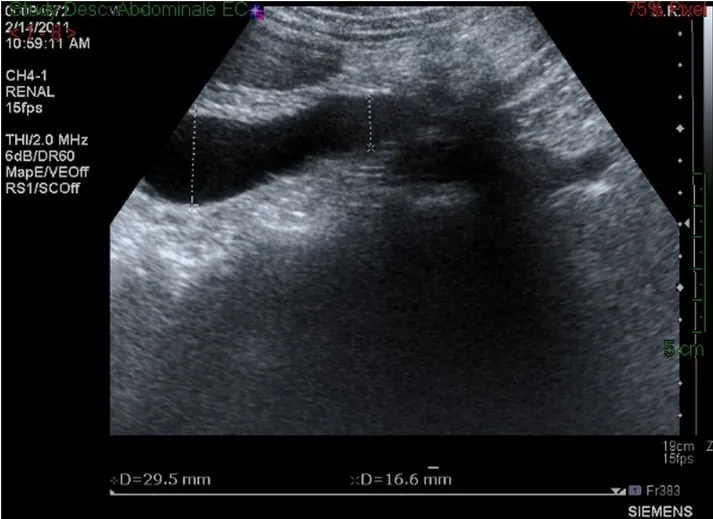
Renal ultrasound of patient 2 showing severe right-sided hydronephrosis.
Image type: radiology (ultrasound)